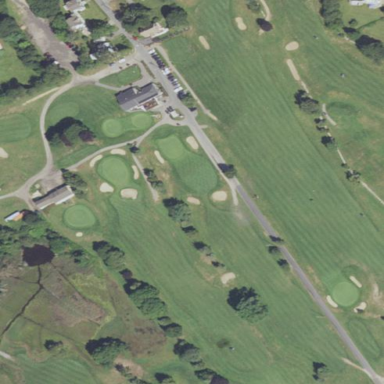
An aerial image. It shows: Golf course.